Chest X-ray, PA view. Patient: 47 years old, sex F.
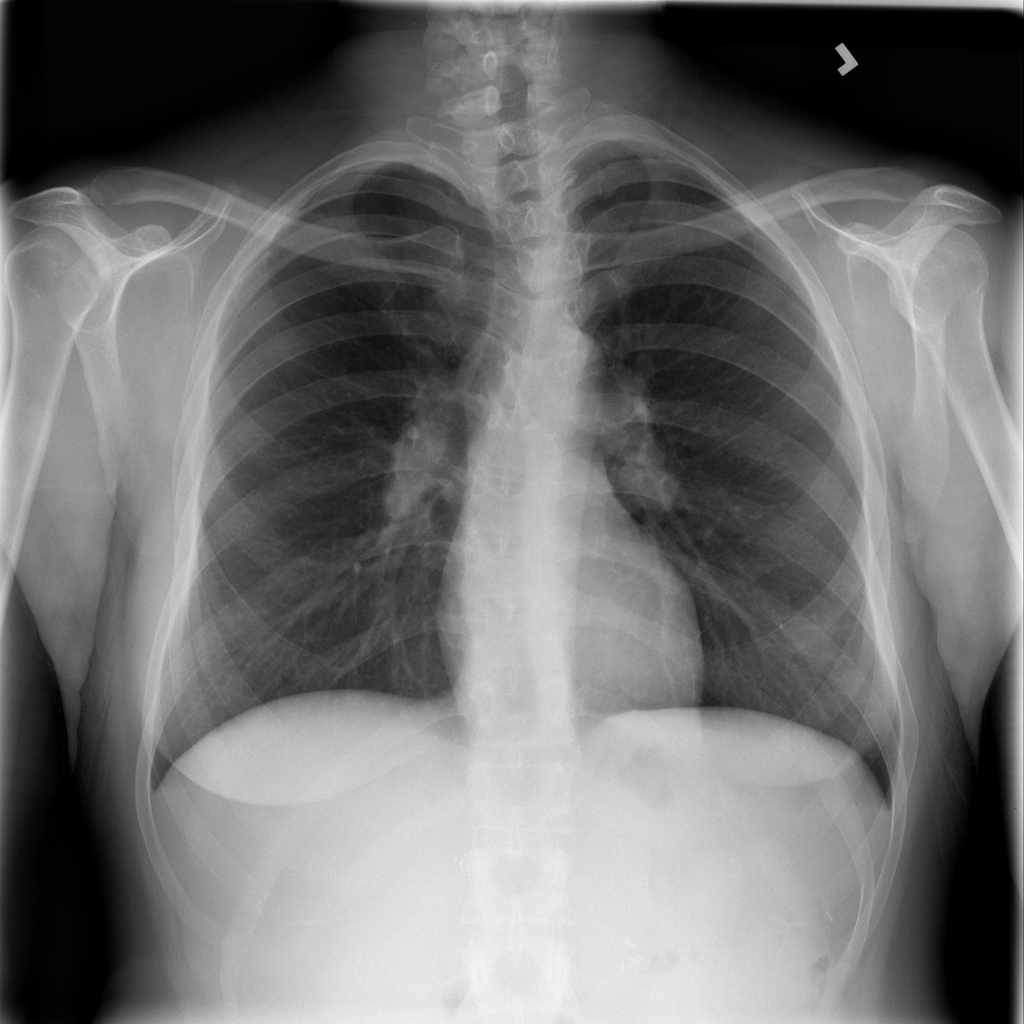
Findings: No Finding